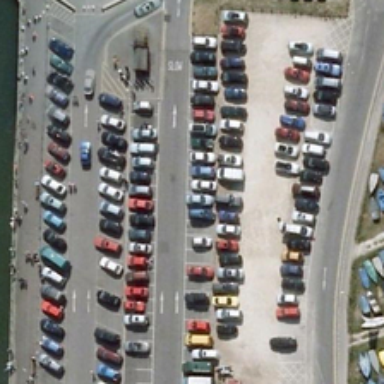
Many cars are in a parking lot near a river .